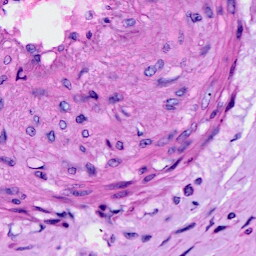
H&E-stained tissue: Cervix